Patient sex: F
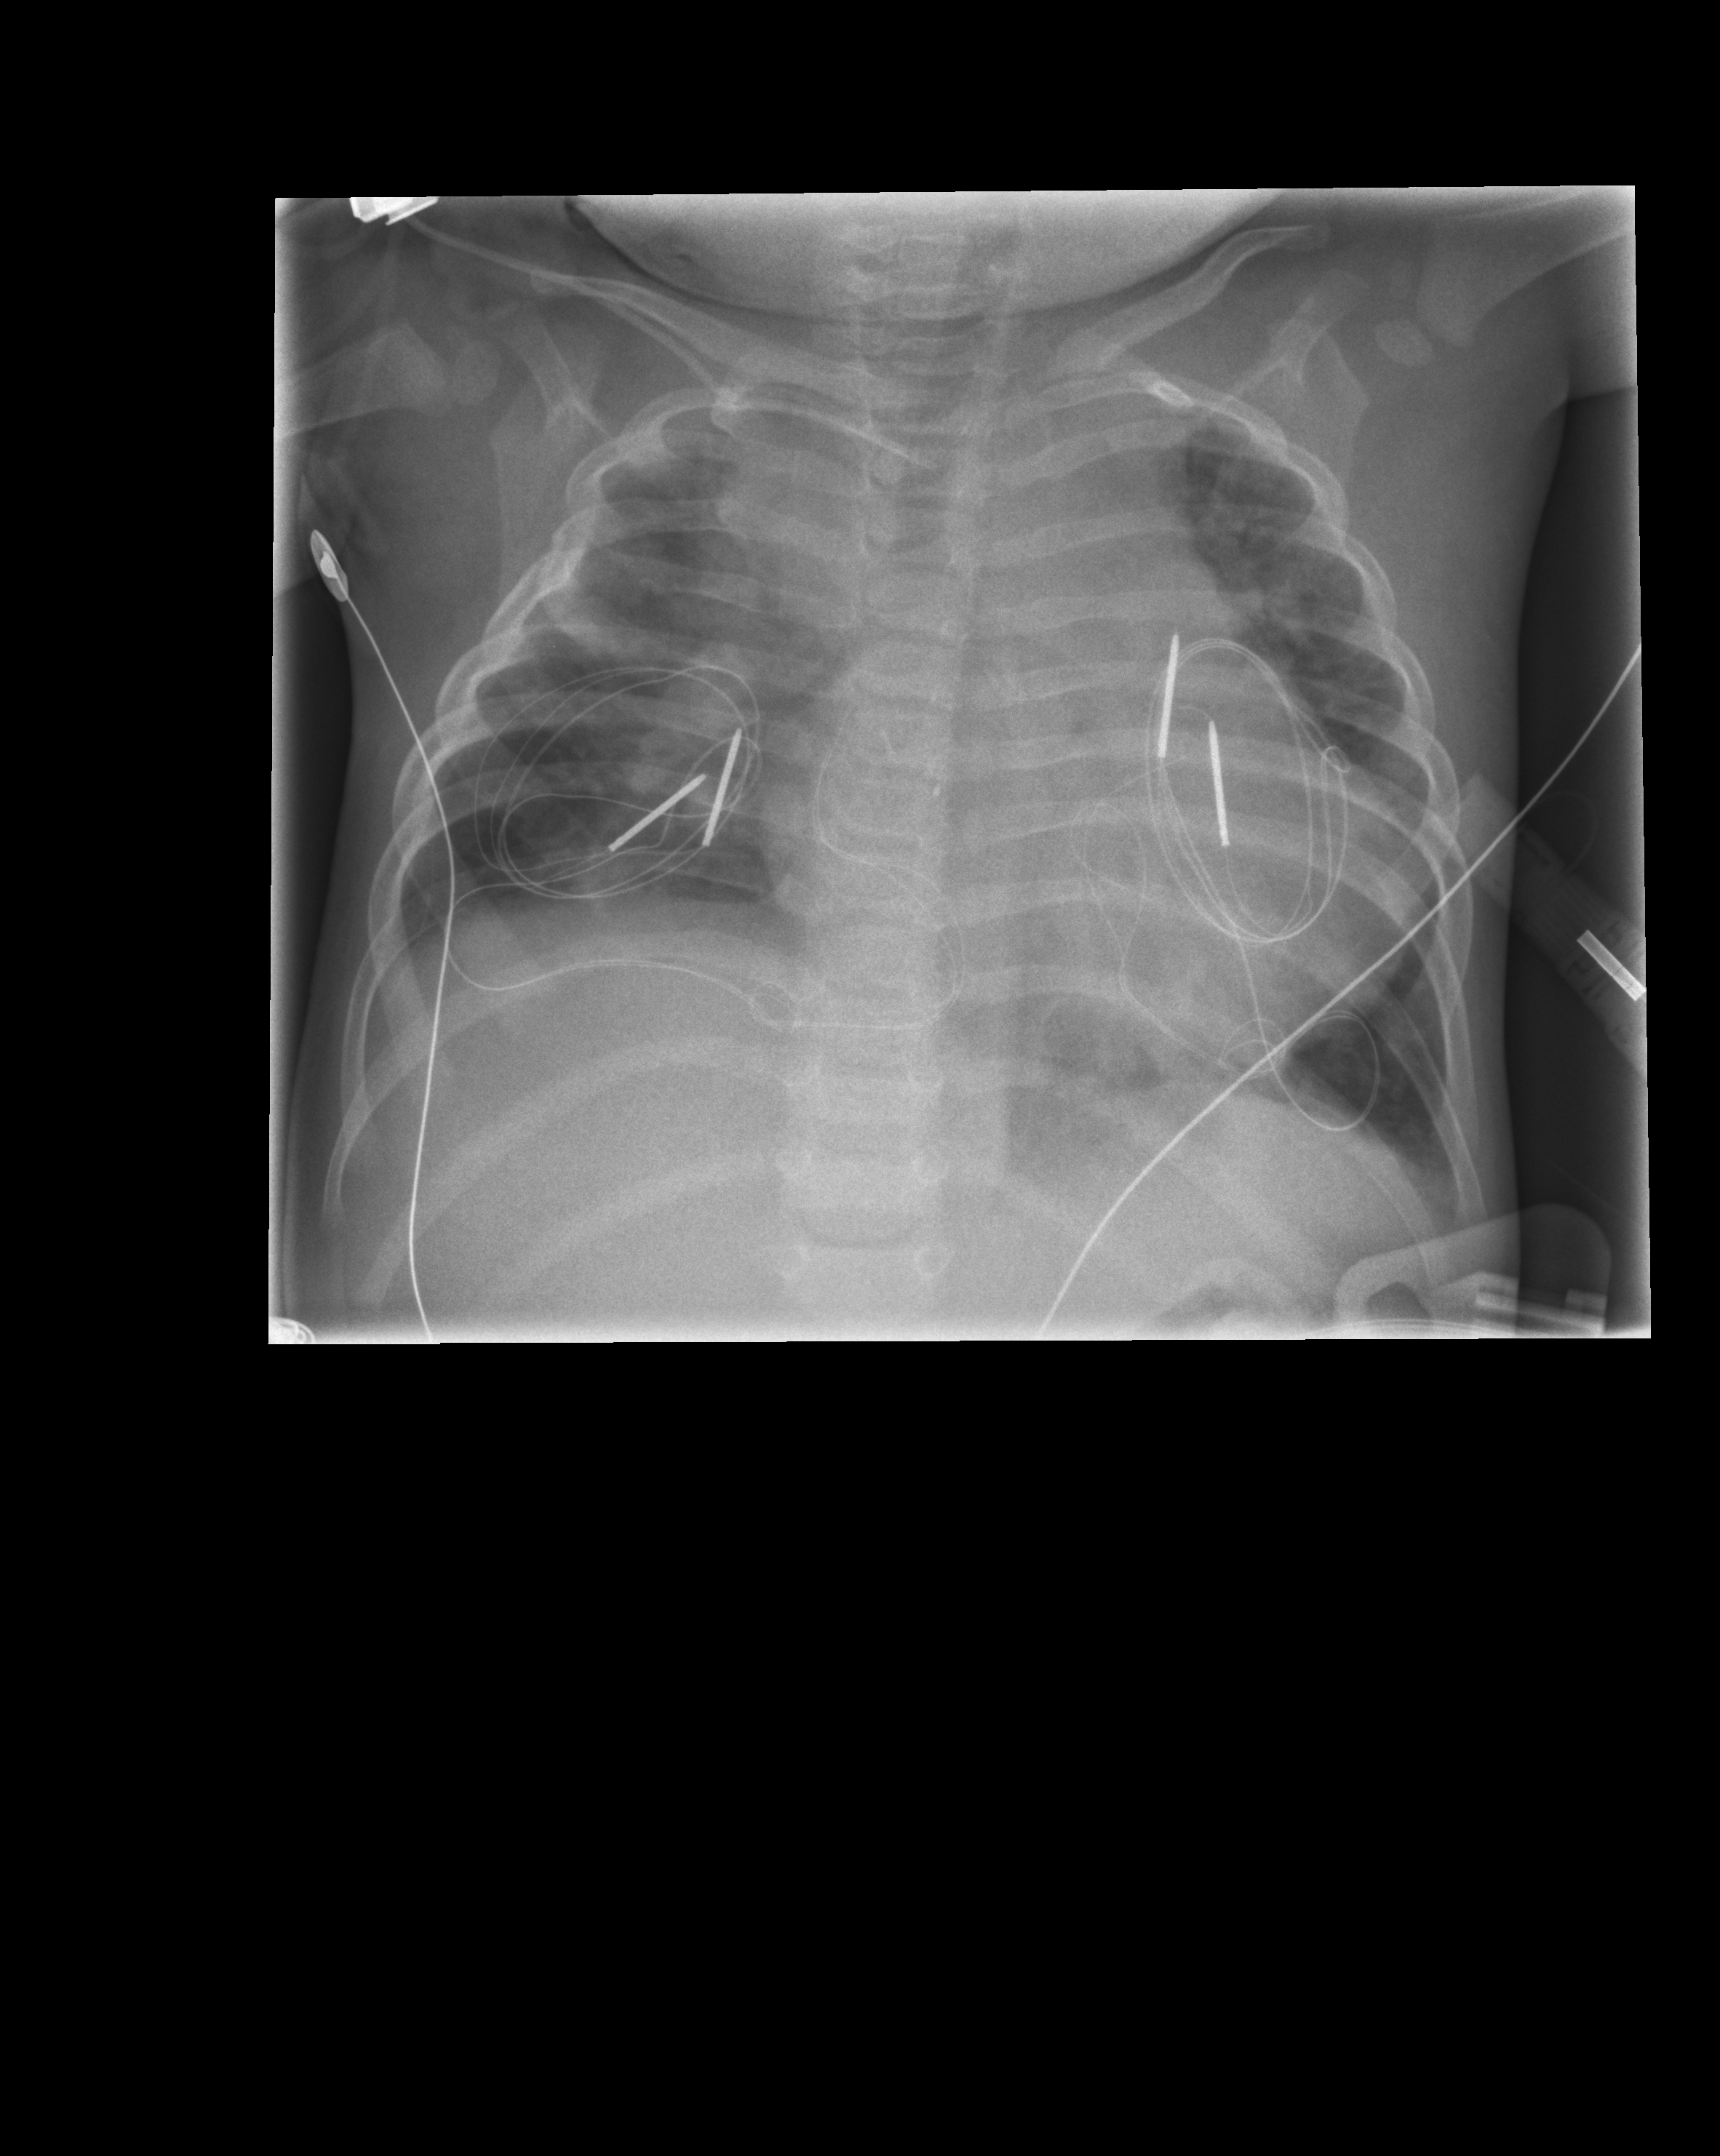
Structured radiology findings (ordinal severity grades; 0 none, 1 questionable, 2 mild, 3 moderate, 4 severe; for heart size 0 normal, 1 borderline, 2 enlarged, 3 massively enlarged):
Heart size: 1
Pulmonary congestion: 1
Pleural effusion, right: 0
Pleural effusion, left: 0
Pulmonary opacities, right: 1
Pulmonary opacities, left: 1
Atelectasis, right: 2
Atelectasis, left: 1